Interaction volume radius: 5 \u00c5
Interaction volume height: 10 \u00c5
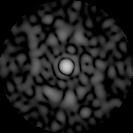
Disorder parameter: 0.7589